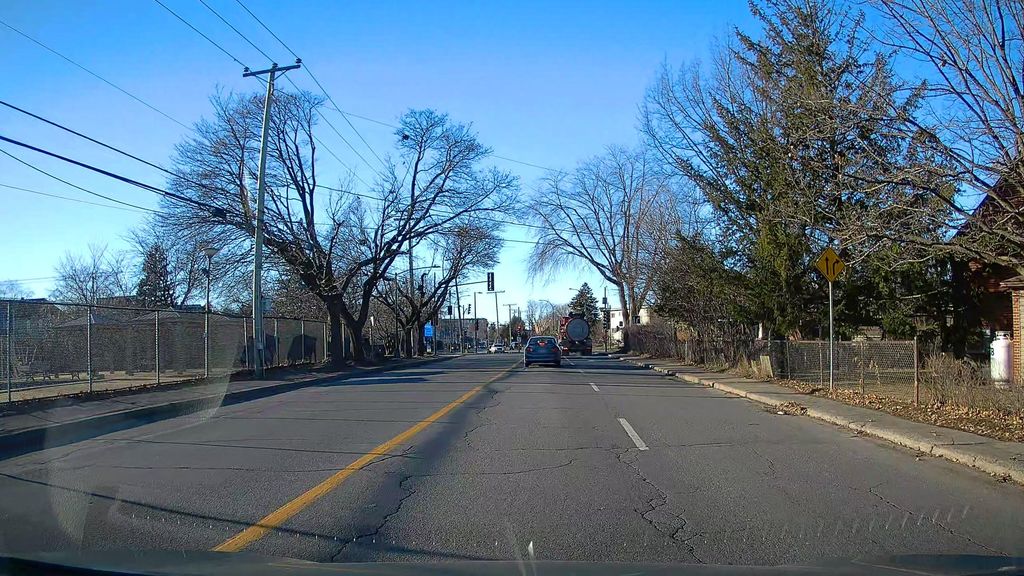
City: montreal